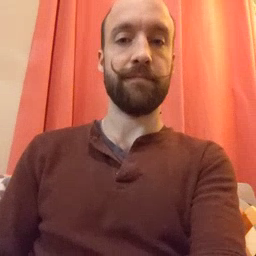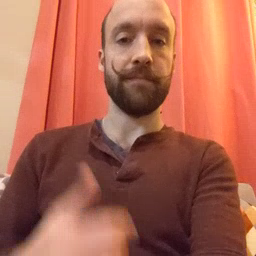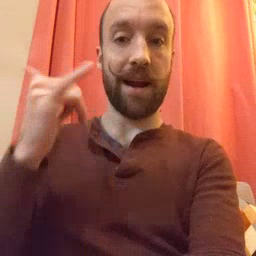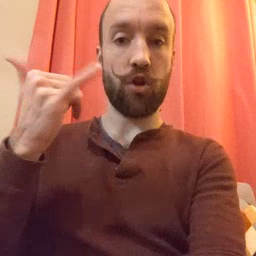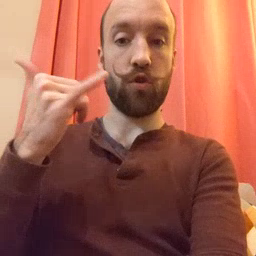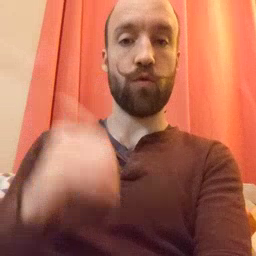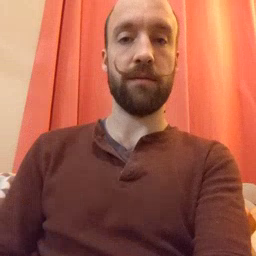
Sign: yellow